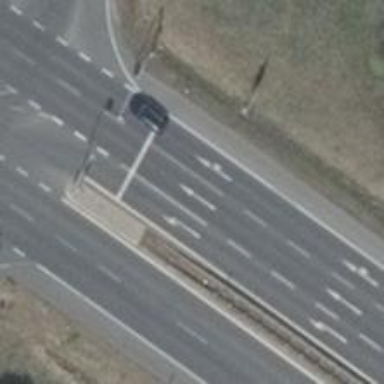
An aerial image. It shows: Road with traffic signals.